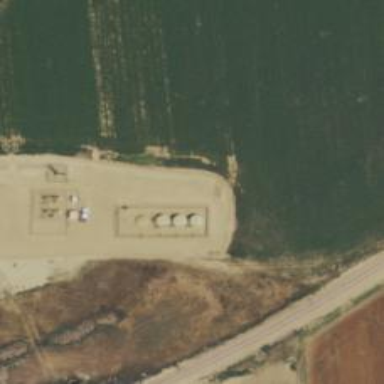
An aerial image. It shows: Storage tank that is man-made.